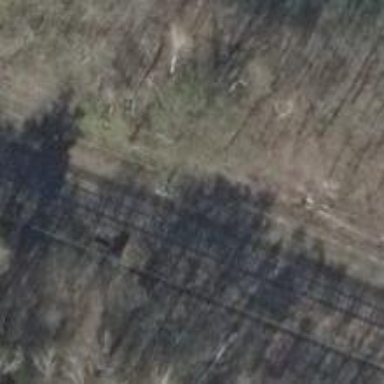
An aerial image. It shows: Light signal at railway crossing.